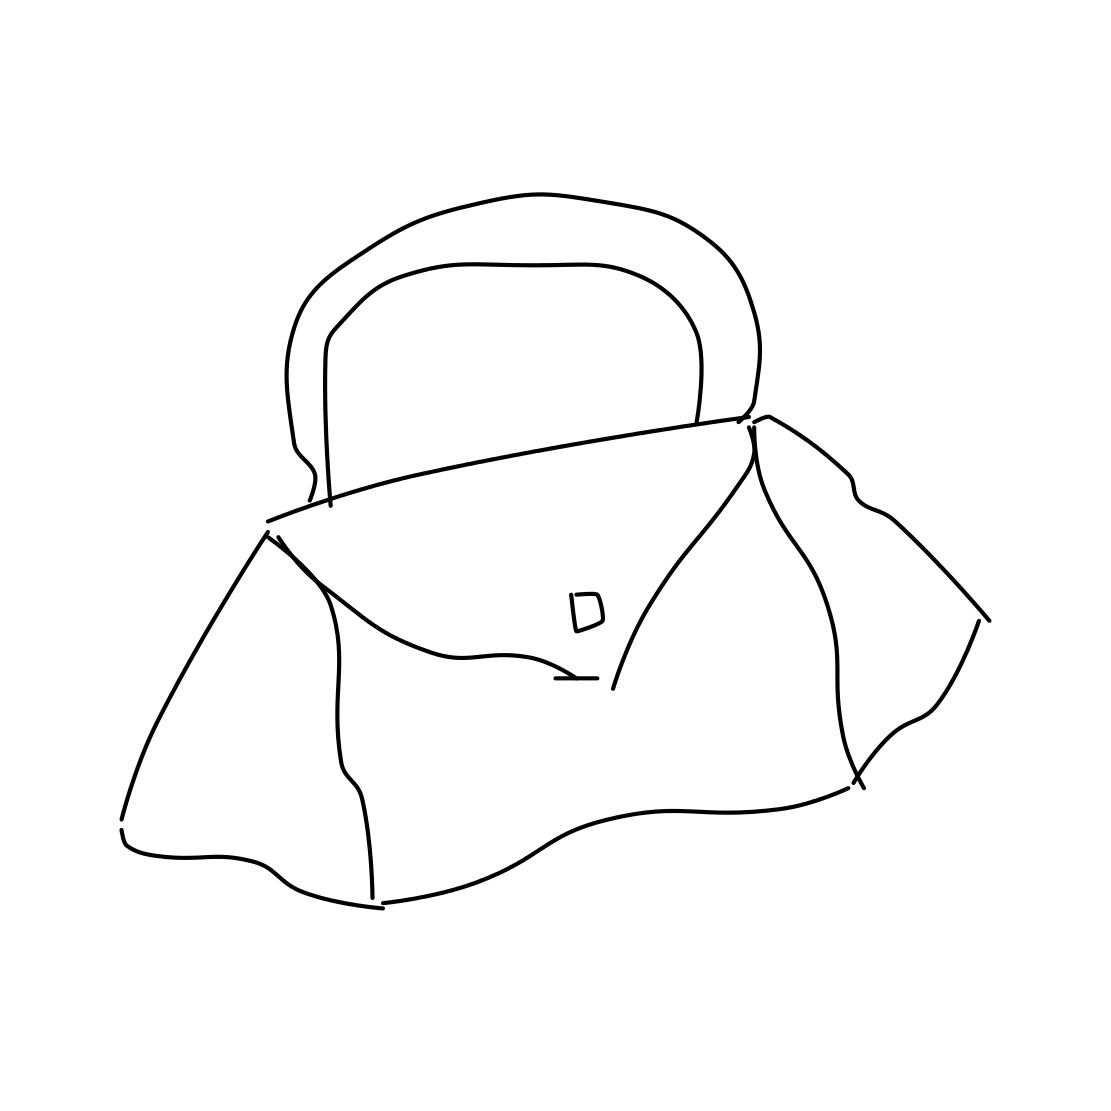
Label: purse